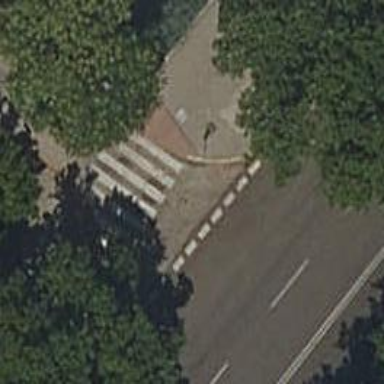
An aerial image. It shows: Road with "give way" sign.